Milling tool wear sample.
Tool blade image: 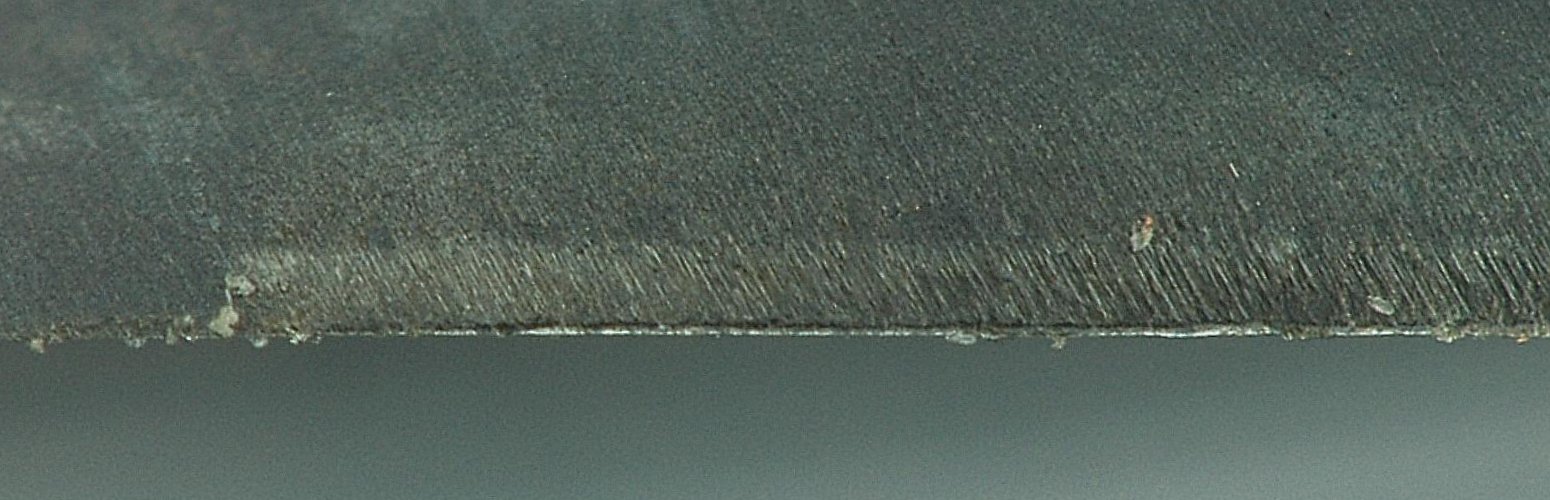
Chip image: 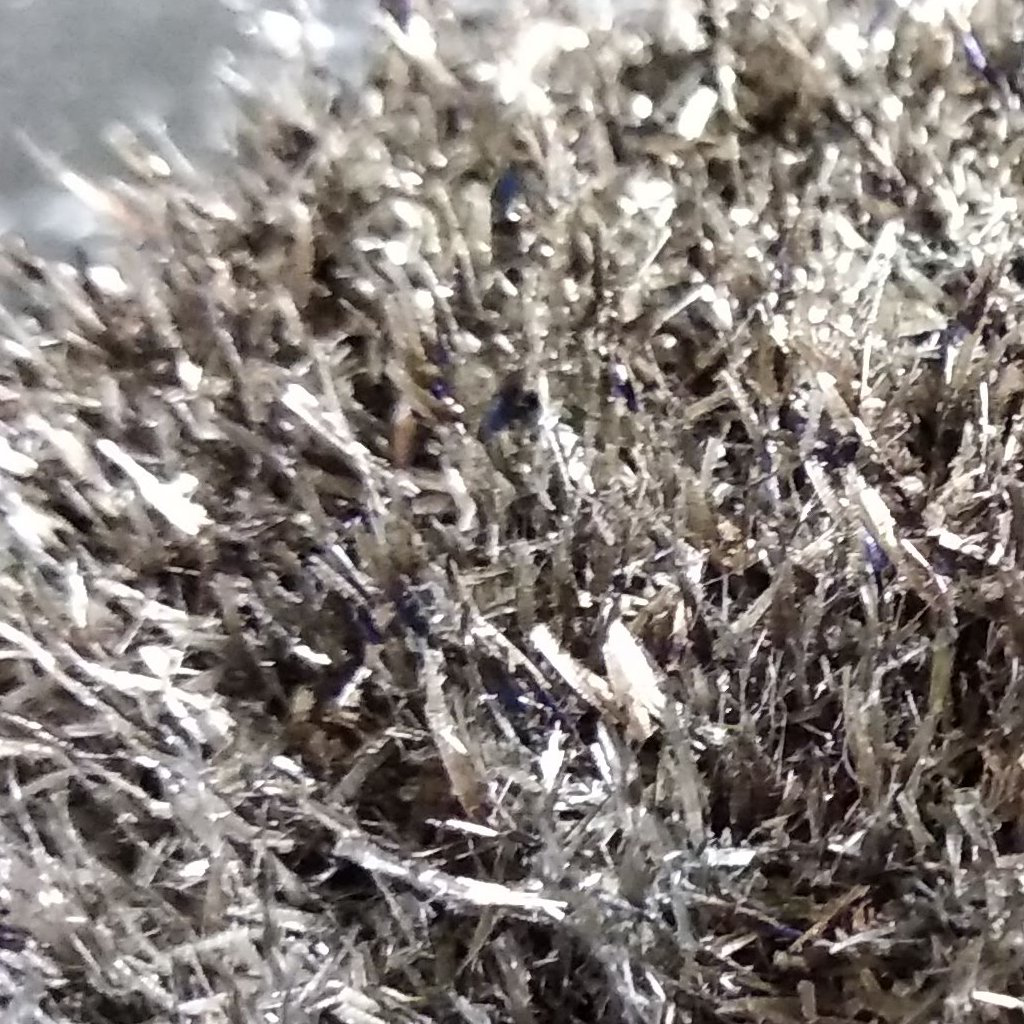
Workpiece image: 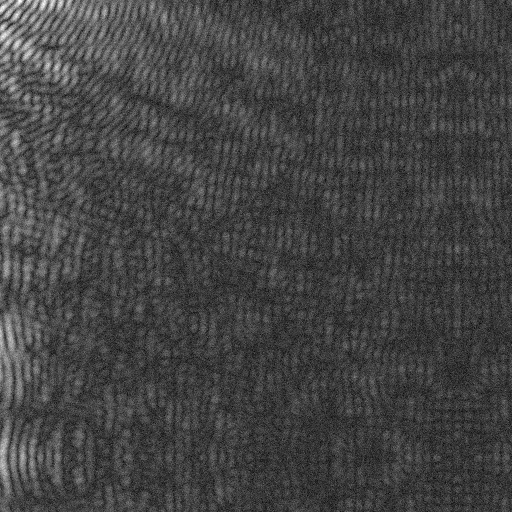
Tool wear state: sharp
Gaps: 0
Flank wear: 30.06
Overhang: 23.48
Force-signal Mel-spectrograms (X, Y, Z axes): 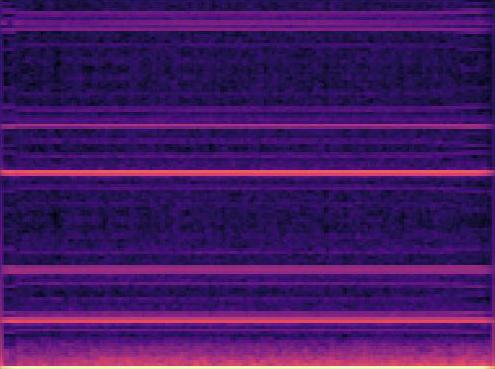 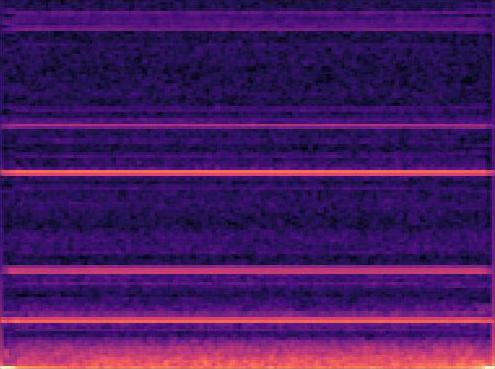 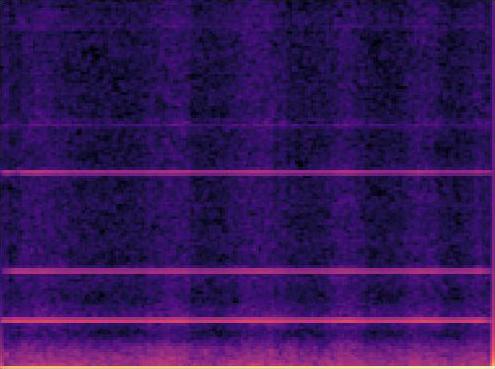
Force-signal scalograms (X, Y, Z axes): 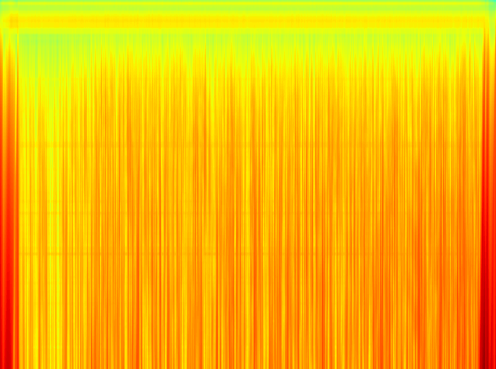 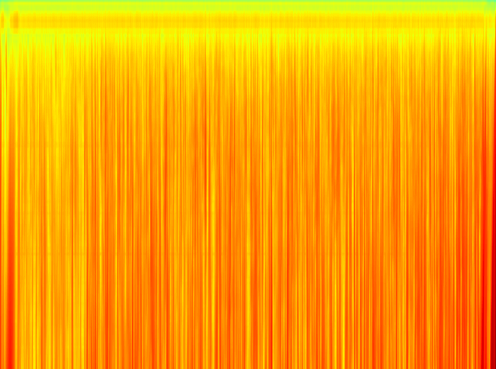 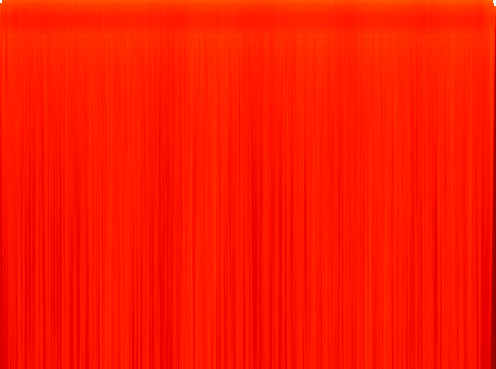
Force phase: initial_break_in_wear